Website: walmart
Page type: cart
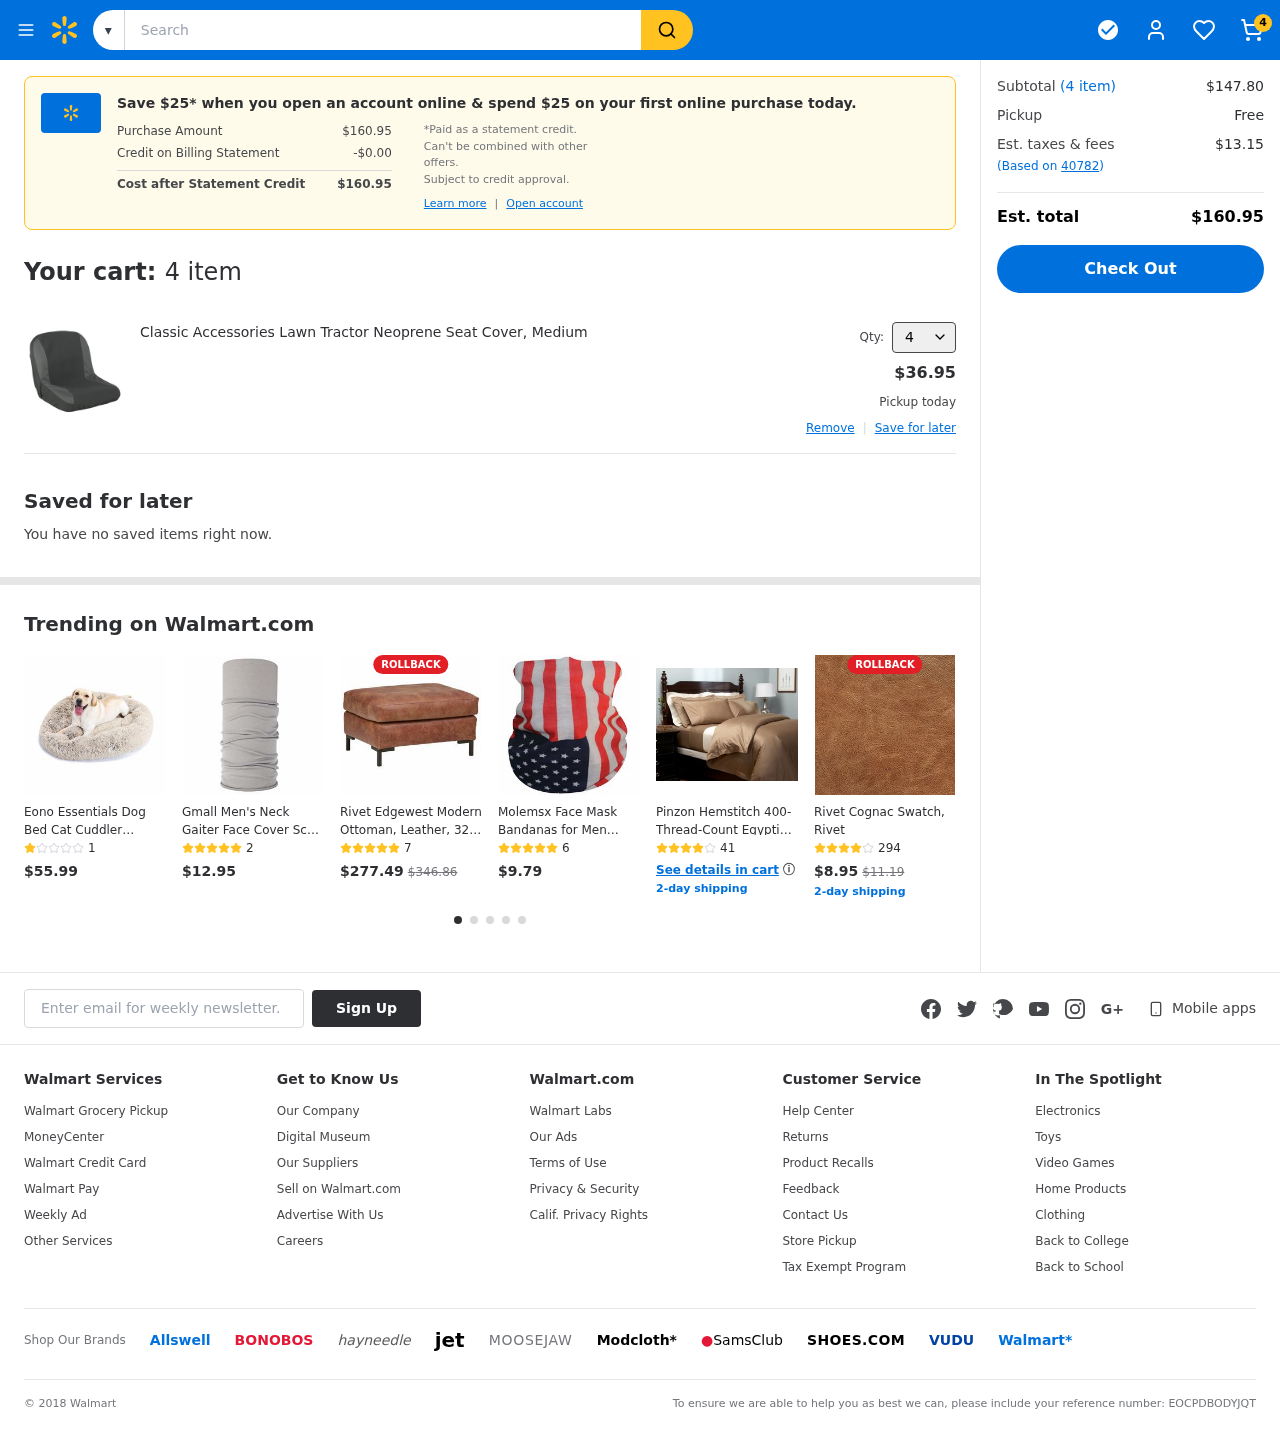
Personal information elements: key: PII_EMAIL
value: thinton@hotmail.com
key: PII_POSTCODE
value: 40782
Product elements: key: PRODUCT1_NAME
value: Classic Accessories Lawn Tractor Neoprene Seat Cover, Medium
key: PRODUCT1_PRICE
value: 36.95
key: PRODUCT1_QUANTITY
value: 4
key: PRODUCT2_NAME
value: Eono Essentials Dog Bed Cat Cuddler Cushion Plush Donut Detachable Washable Cover Round Soft Warm Pe
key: PRODUCT2_NUM_RATINGS
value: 1
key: PRODUCT2_PRICE
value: $55.99
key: PRODUCT3_NAME
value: Gmall Men's Neck Gaiter Face Cover Scarf Cool Breathable Lightweight Bandana, Gray,1 Piece
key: PRODUCT3_NUM_RATINGS
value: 2
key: PRODUCT3_PRICE
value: $12.95
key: PRODUCT4_NAME
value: Rivet Edgewest Modern Ottoman, Leather, 32" W, Saddle (Renewed)
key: PRODUCT4_NUM_RATINGS
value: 7
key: PRODUCT4_PRICE
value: $277.49
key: PRODUCT4_ORIGINAL_PRICE
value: $346.86
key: PRODUCT5_NAME
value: Molemsx Face Mask Bandanas for Men Women Neck Gaiter Summer Cooling Face Cover Face Dust Mask for Fi
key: PRODUCT5_NUM_RATINGS
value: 6
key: PRODUCT5_PRICE
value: $9.79
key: PRODUCT6_NAME
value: Pinzon Hemstitch 400-Thread-Count Egyptian Cotton Sateen Full/Queen Duvet Set, Chestnut
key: PRODUCT6_NUM_RATINGS
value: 41
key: PRODUCT7_NAME
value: Rivet Cognac Swatch, Rivet
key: PRODUCT7_NUM_RATINGS
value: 294
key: PRODUCT7_PRICE
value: $8.95
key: PRODUCT7_ORIGINAL_PRICE
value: $11.19
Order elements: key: ORDER_NUM_ITEMS
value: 4
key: ORDER_TOTAL
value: $160.95
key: ORDER_NUM_ITEMS
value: (4 item)
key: ORDER_NUM_ITEMS
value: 4 item
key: ORDER_SUBTOTAL
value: $147.80
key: ORDER_TAX
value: $13.15
Search elements: key: HEADER_SEARCH
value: Search